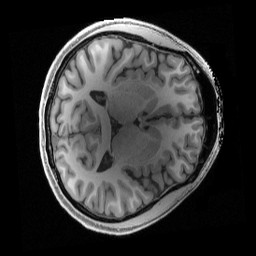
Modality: T1w
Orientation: axial
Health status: healthy
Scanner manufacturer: siemens
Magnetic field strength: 3 T
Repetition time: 2.4 s
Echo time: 0.00222 s